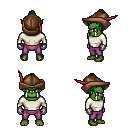
a pixel art fantasy rpg character, male body template, orc, green skin, white long-sleeve shirt, magenta pants, green short topknot hairstyle, leather cap, metal gloves, four views (front, back, left, right), 2x2 character sprite sheet, small pixel art, hard edges, no anti-aliasing